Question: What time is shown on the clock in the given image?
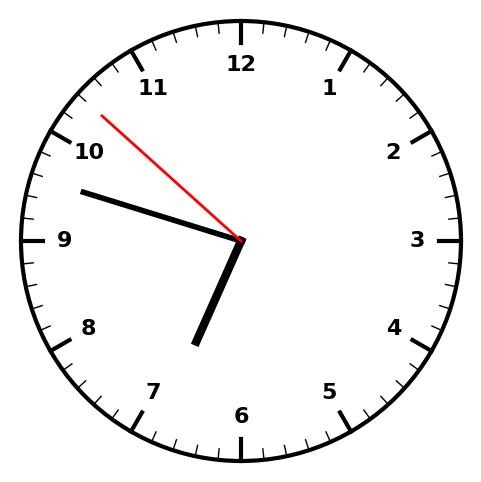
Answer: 06:47:52